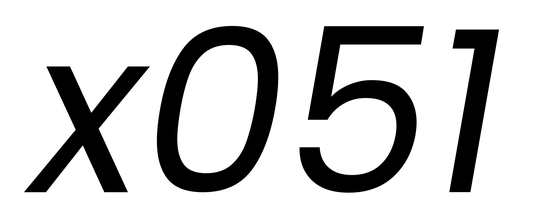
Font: Poppins-Italic